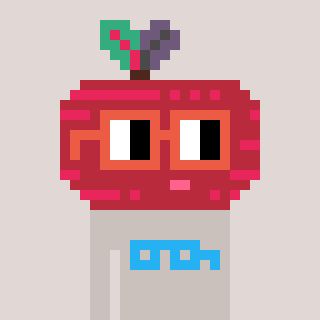
a pixel art character with square orange glasses, a beet-shaped head and a foggrey-colored body on a warm background